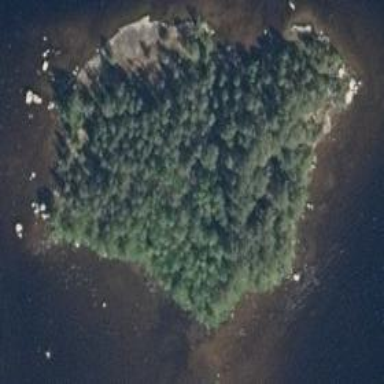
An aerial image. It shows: Islet covered with woodland.